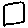
Label: square